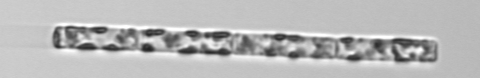
Label: Leptocylindrus